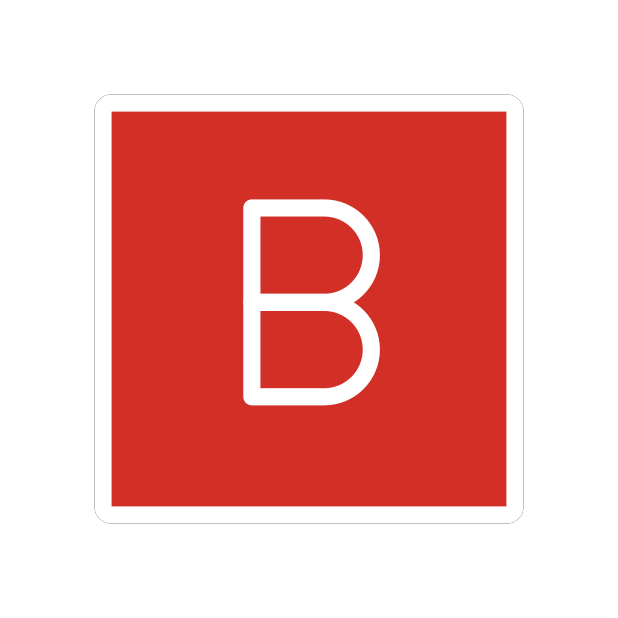
Emoji: 🅱
Name: negative squared latin capital letter b
Unicode: 0x1f171